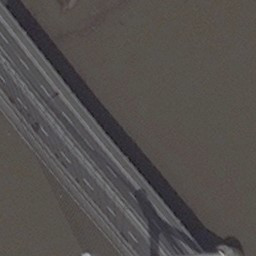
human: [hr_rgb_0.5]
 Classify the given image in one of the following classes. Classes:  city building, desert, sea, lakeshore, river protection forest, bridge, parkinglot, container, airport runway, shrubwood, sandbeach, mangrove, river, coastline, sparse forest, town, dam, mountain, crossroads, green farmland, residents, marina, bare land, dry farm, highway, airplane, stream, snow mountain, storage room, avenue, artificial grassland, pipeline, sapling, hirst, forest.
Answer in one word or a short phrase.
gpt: bridge